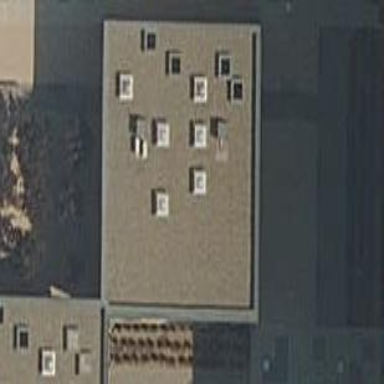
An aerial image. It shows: Retail building.